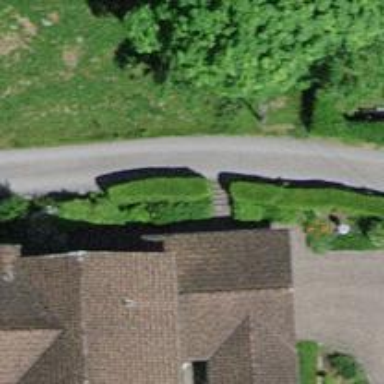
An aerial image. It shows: Hedge acting as barrier.